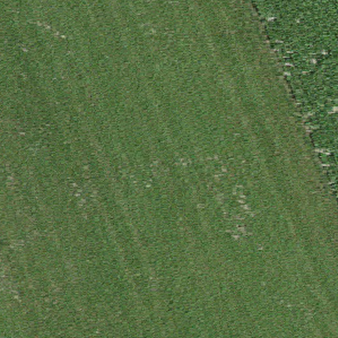
Label: other